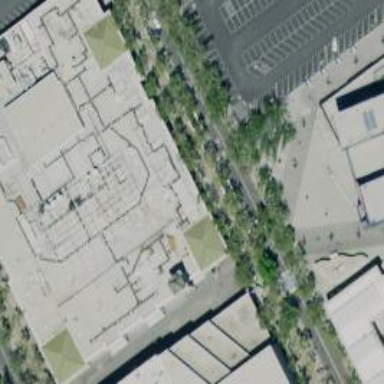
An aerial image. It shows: Data center building.